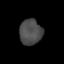
Tissue: lung
Cell type: Others
Senescence score: 0.2173
Nuclear area (px): 563
Mean DAPI intensity: 76.412